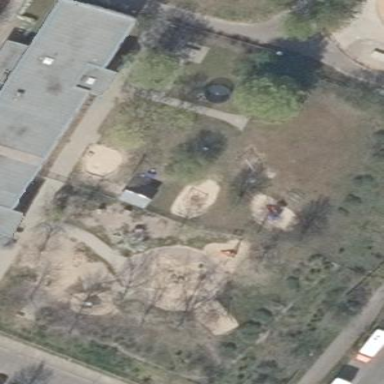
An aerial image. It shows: Kindergarten.